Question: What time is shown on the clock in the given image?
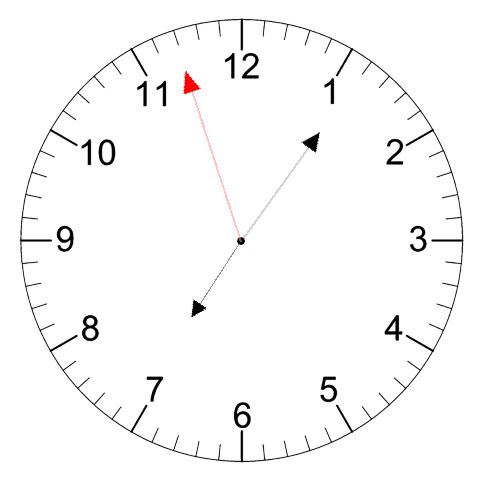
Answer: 07:05:57